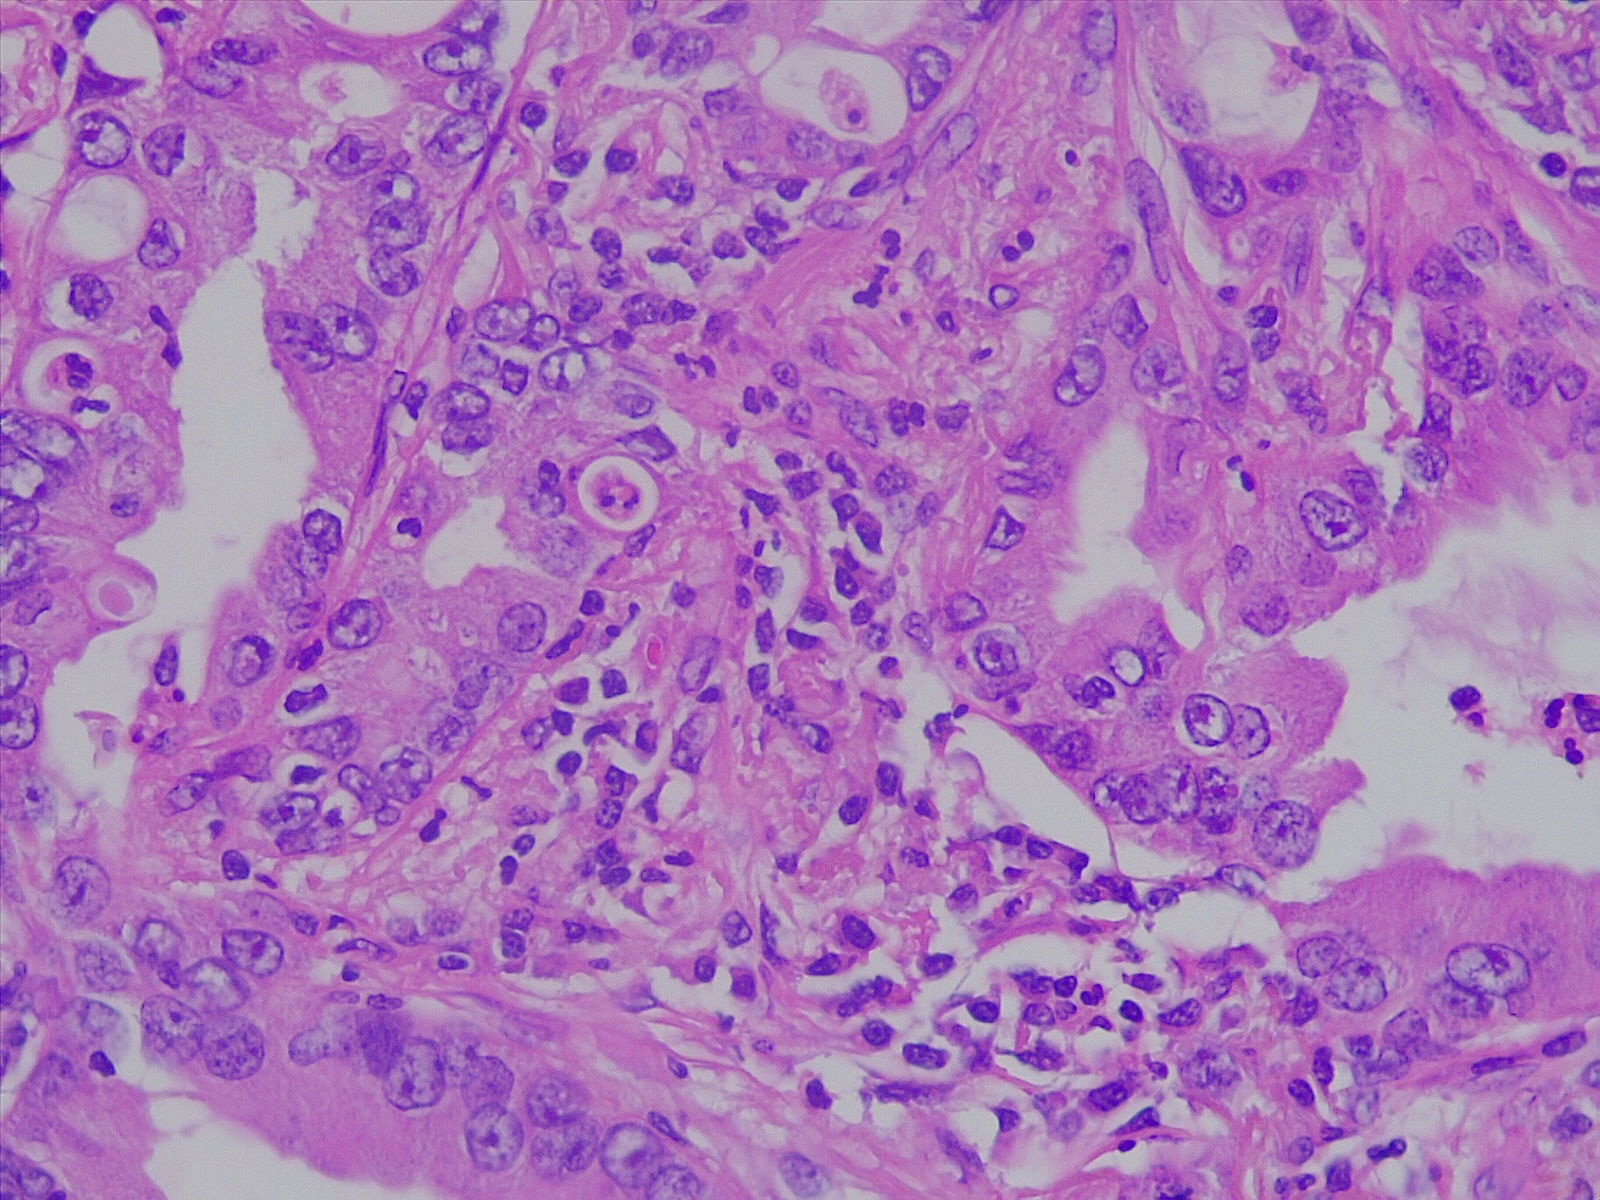
Label: lung adenocarcinoma, well differentiated